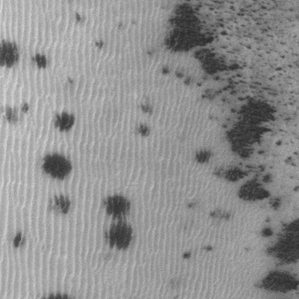
Label: frost